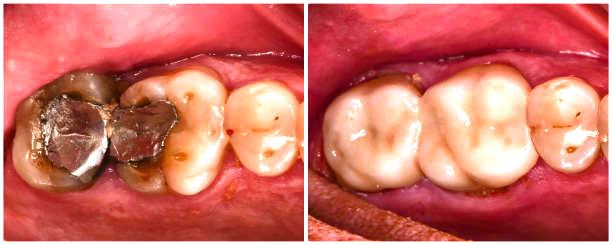
Condition: Gingivitis